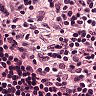
Metastatic tissue present: no